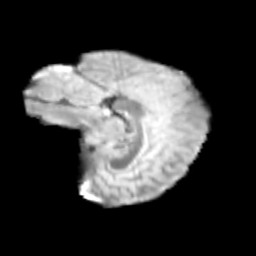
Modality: T2w
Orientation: sagittal
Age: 14
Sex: female
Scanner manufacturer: siemens
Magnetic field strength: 3 T
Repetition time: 3.8 s
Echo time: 0.07 s